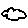
Label: cloud